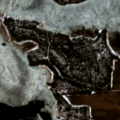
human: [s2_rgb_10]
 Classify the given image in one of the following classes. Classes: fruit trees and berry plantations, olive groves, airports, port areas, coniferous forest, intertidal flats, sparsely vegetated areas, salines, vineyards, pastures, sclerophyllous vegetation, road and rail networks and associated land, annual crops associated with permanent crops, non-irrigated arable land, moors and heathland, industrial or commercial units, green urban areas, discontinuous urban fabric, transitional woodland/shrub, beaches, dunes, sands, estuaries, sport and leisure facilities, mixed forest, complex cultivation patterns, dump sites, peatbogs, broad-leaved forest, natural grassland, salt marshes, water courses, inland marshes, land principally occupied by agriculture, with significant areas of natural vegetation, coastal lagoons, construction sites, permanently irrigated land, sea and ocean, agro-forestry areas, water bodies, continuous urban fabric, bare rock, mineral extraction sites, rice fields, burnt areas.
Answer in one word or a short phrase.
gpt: land principally occupied by agriculture, with significant areas of natural vegetation, coniferous forest, mixed forest, water bodies